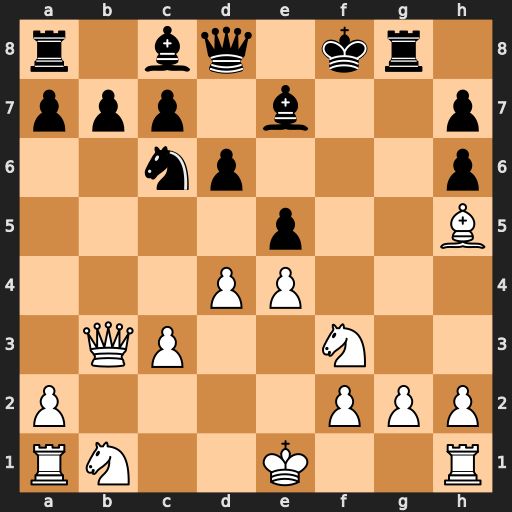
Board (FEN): r1bq1kr1/ppp1b2p/2np3p/4p2B/3PP3/1QP2N2/P4PPP/RN2K2R
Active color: w
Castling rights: KQ
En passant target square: -
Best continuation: Qf7#